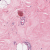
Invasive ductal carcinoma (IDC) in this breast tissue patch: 0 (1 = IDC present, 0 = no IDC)